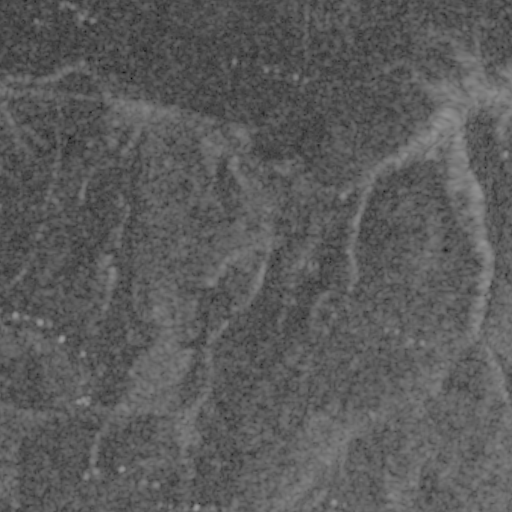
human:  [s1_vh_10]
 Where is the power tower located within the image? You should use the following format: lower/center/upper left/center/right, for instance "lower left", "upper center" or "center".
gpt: The power tower is located in the upper right of the image.
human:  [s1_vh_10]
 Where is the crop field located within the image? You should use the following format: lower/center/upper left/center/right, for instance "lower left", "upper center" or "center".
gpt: There is no crop field in the image.

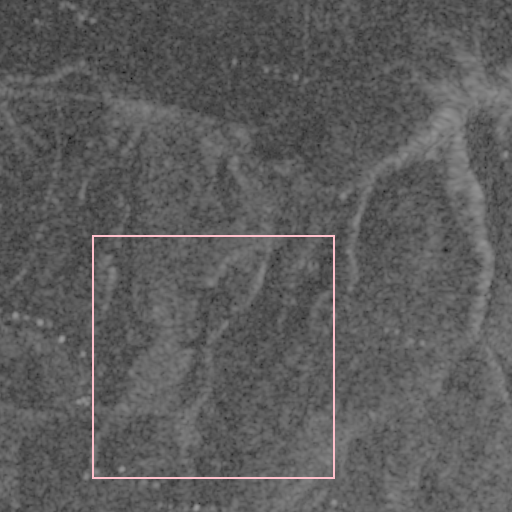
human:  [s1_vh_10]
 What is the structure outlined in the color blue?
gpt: There is no blue outline.
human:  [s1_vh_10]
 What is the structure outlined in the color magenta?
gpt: There is no structure outlined in magenta.